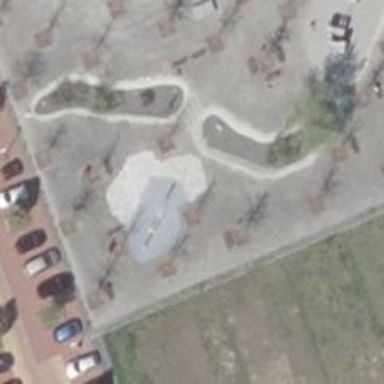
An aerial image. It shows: Playground with spinner.